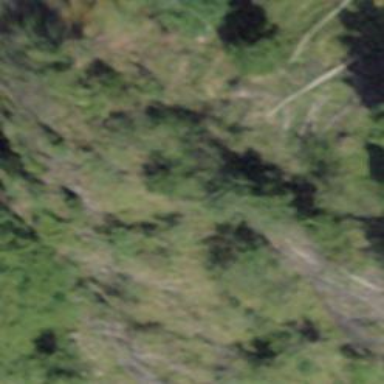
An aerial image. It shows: Cliff in nature.